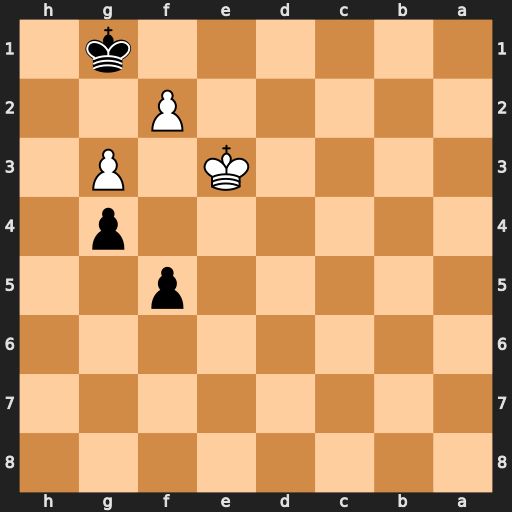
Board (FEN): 8/8/8/5p2/6p1/4K1P1/5P2/6k1
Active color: b
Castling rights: -
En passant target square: -
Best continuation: Kf1 f3 Kg2 fxg4 fxg4 Kf4 Kh3